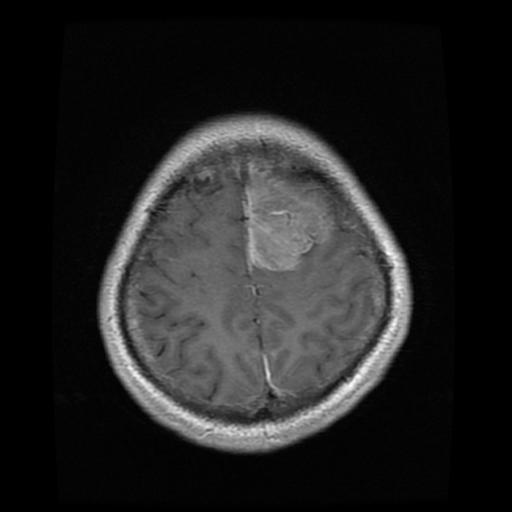
Label: meningioma